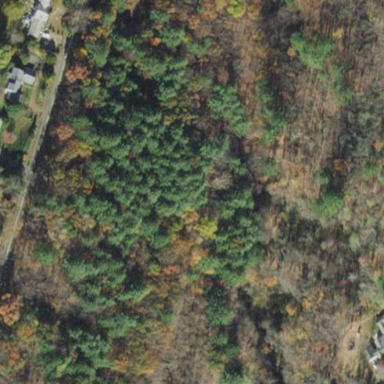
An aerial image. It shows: Existing Preserved Open Space in woodland area.